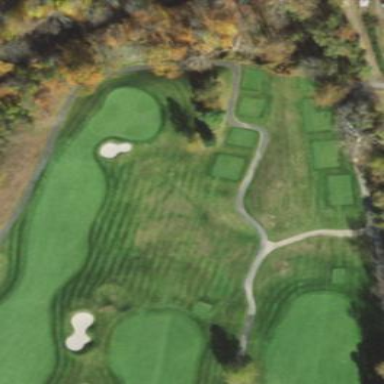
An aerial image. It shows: Area with grass used as rough in golf course.